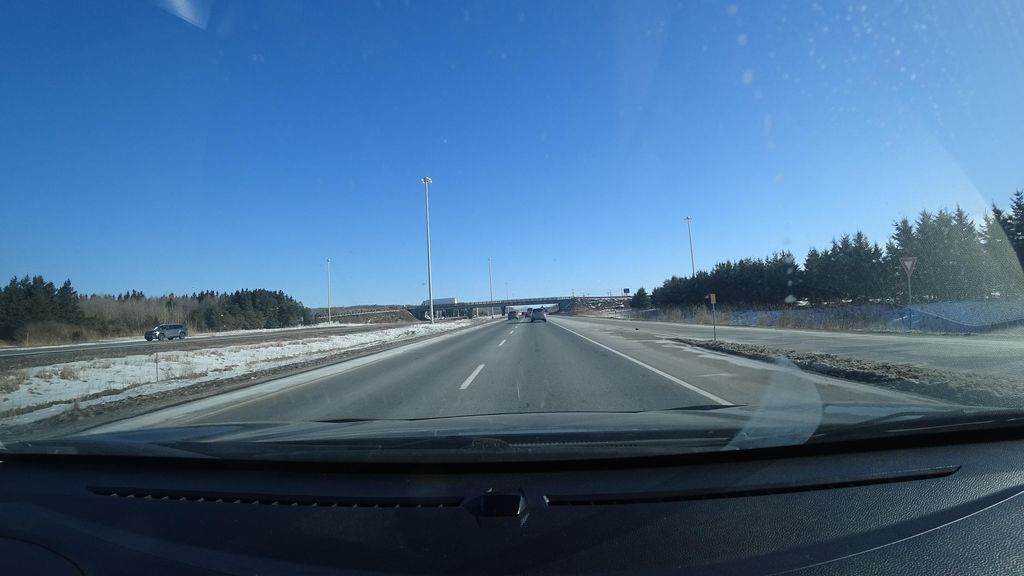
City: quebec_city